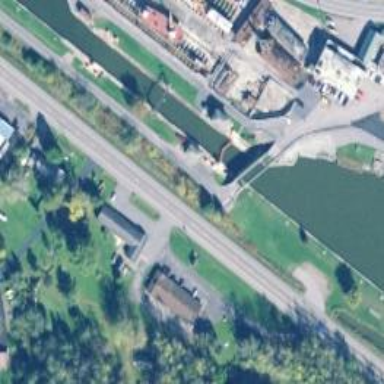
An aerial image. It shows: Lock gate on waterway.